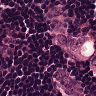
Metastatic tissue present: yes